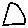
Label: triangle